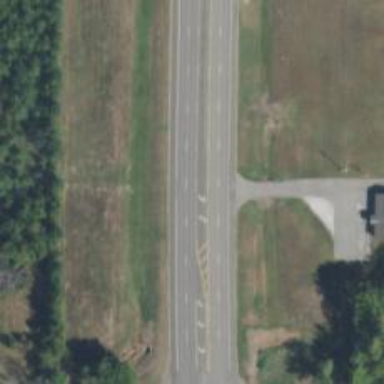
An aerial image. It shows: Primary highway.